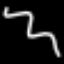
Label: squiggle